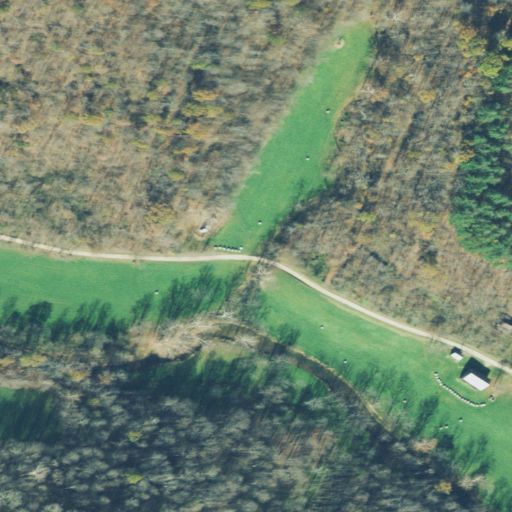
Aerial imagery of valley in Ohio named Jackson Hollow containing deciduous forest, mixed forest, pasture, open development, and evergreen forest